Interaction volume radius: 5 \u00c5
Interaction volume height: 10 \u00c5
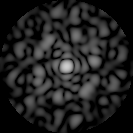
Disorder parameter: 0.8103